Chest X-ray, PA view. Patient: 64 years old, sex M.
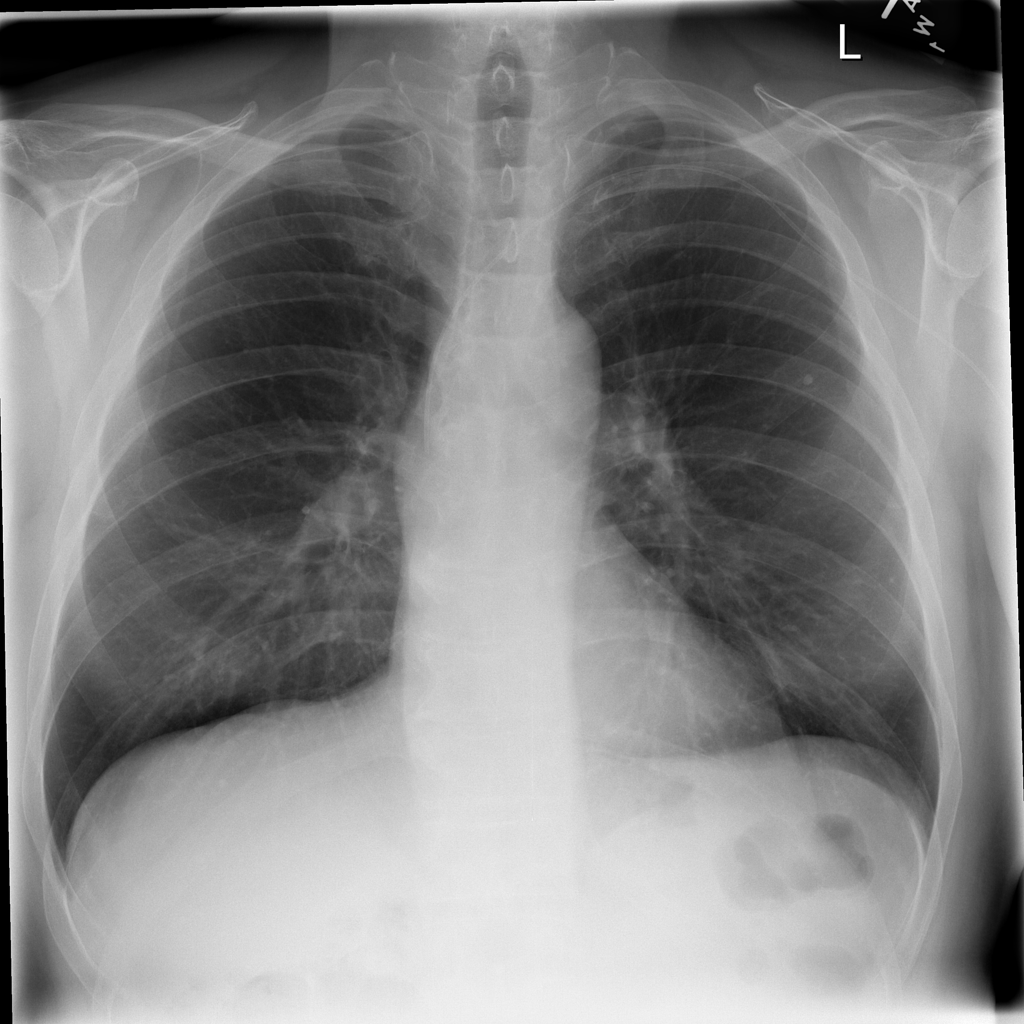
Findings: Infiltration